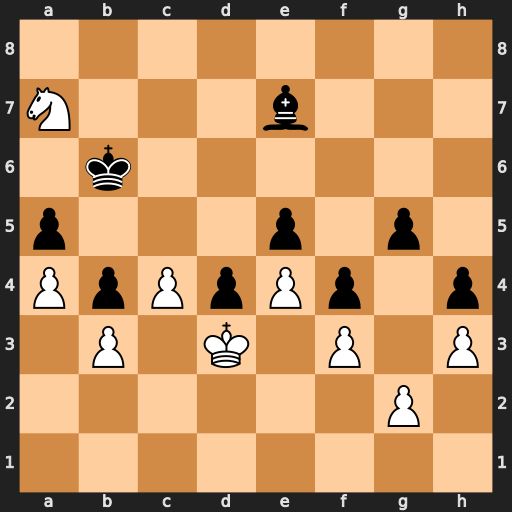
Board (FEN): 8/N3b3/1k6/p3p1p1/PpPpPp1p/1P1K1P1P/6P1/8
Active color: w
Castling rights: -
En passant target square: -
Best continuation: Nc8+ Kc6 Nxe7+